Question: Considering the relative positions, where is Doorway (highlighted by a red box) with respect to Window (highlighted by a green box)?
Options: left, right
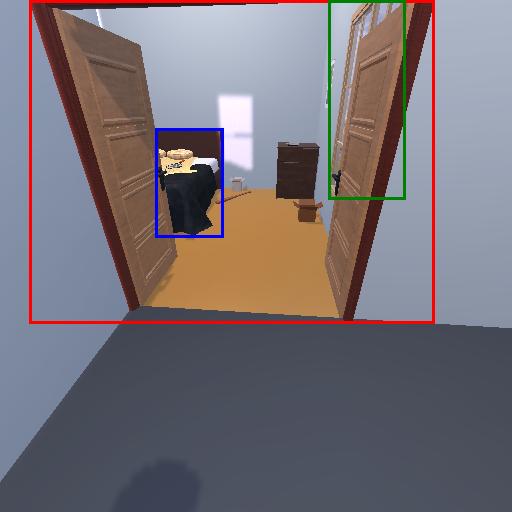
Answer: left